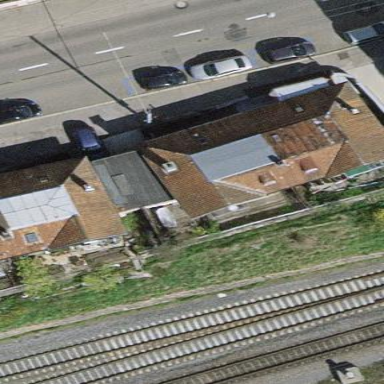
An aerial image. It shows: Hipped roof house.